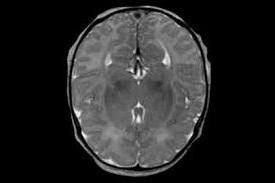
Label: notumor